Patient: sex M, age 79
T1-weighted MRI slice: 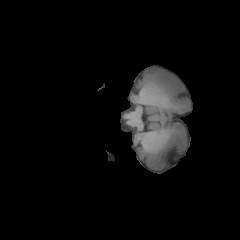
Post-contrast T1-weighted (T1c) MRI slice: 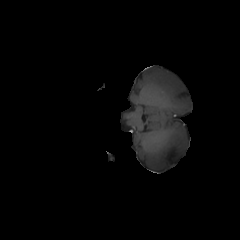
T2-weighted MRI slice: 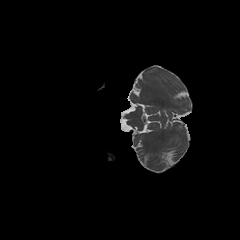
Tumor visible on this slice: no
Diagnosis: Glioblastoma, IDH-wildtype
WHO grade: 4